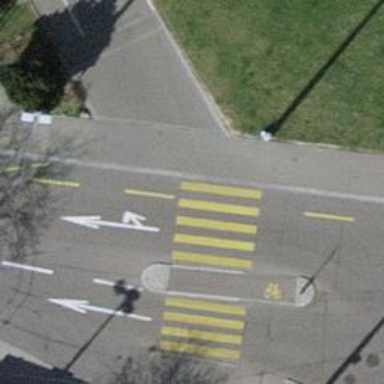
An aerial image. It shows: Kerb serving as barrier.